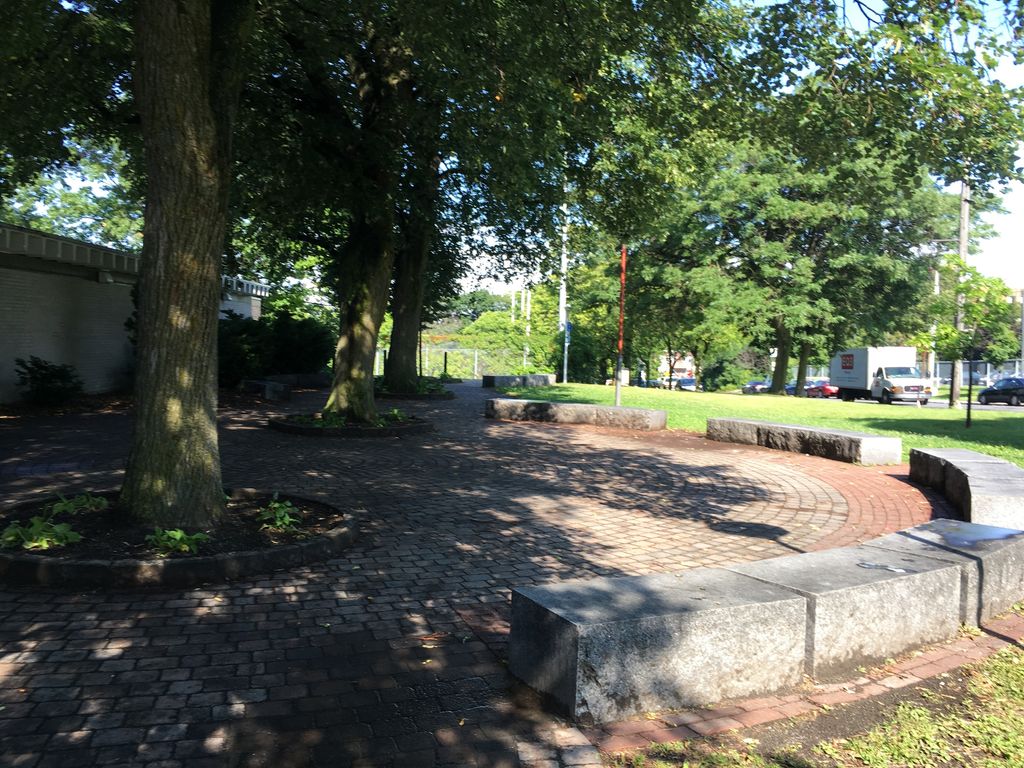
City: montreal